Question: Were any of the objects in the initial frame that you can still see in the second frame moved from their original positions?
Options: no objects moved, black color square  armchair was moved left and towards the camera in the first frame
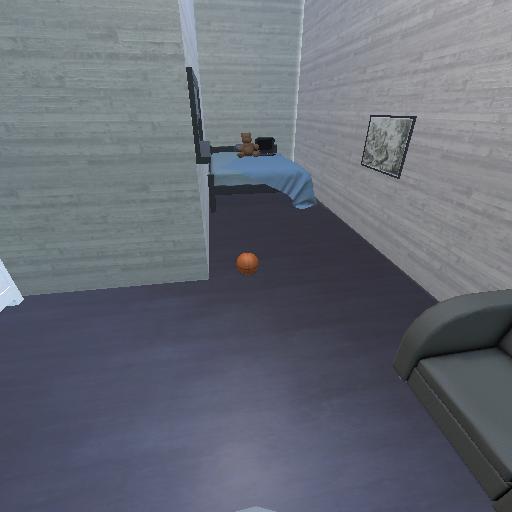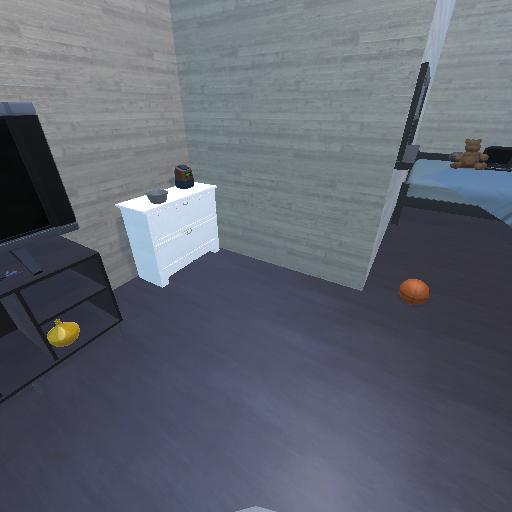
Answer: no objects moved